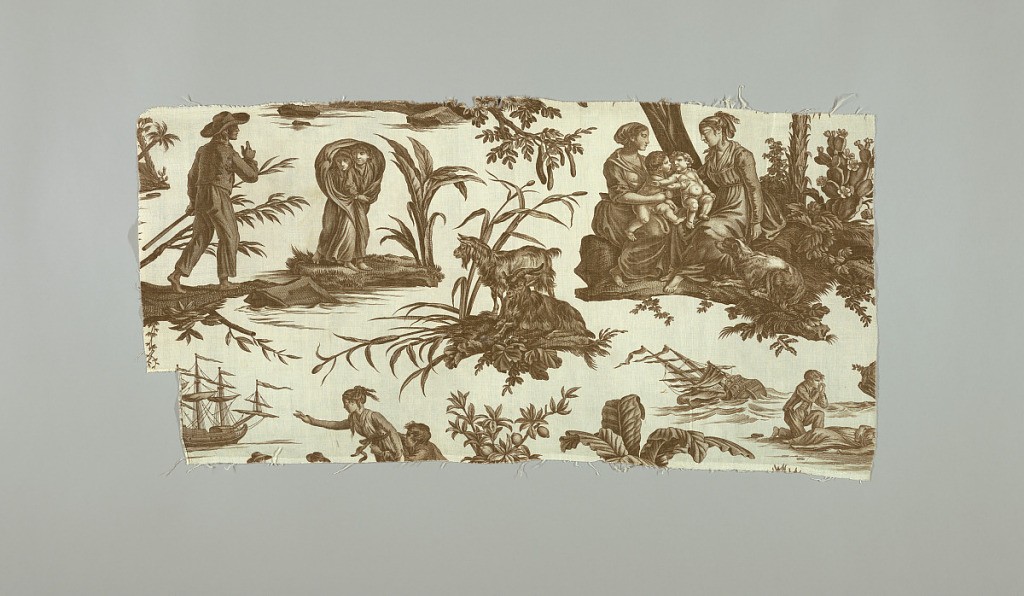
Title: Fragment
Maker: Jean-Baptiste Huet, French, 1745 – 1811
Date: ca. 1802
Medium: cotton Technique: printed by engraved copper plate on plain weave
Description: A toile "Paul et Virginie" by Huet. Brown printed on a white ground showing two women with babies, a man approaching two children, a shipwreck, two men in a rowboat, and a boy and girl on shore. Many plant forms as background.